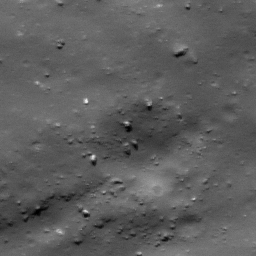
Pit: Tycho 5e
Host crater: Tycho
Host type: impact_melt
Lunar coordinates: latitude -42.622, longitude 348.637